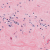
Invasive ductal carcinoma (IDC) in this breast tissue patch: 0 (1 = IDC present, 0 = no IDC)